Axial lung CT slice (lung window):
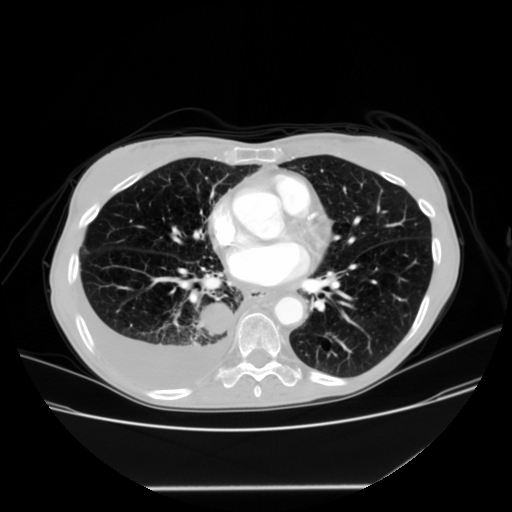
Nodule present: yes
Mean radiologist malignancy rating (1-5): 2.5